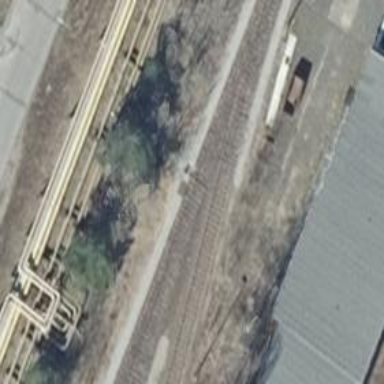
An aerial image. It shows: Railway switch.